Field crop: maize
Growth stage: 2
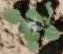
Species: chenopodium